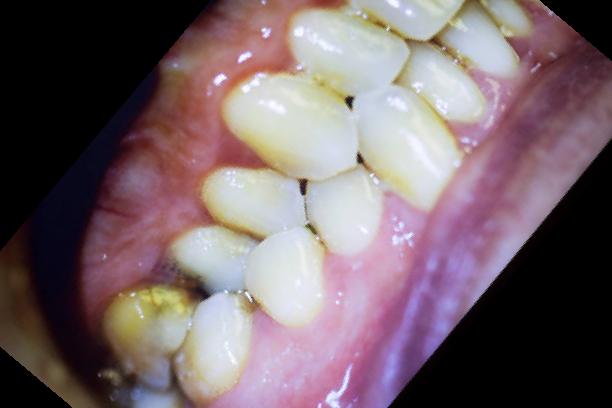
Condition: Gingivitis